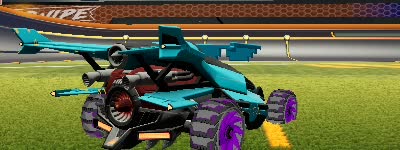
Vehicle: aftershock